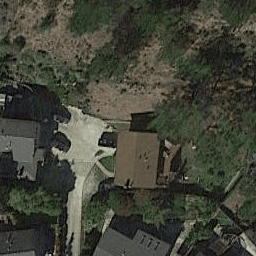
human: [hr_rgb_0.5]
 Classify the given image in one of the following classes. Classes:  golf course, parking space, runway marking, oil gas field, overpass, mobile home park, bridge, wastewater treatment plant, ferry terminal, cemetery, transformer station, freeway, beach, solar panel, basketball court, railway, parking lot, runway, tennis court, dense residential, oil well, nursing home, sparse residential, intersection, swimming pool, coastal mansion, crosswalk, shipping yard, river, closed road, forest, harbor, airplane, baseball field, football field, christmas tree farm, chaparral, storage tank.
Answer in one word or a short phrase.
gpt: sparse residential